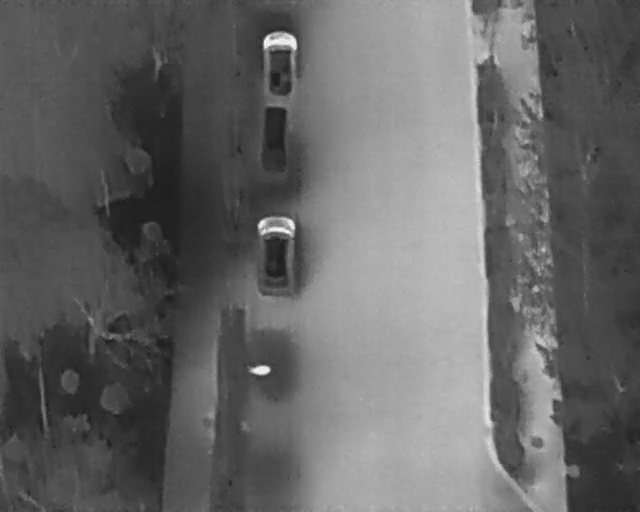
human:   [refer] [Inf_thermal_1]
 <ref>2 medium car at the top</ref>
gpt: <box>[[37, 24, 48, 30, 4], [37, 9, 49, 16, 2]]</box>